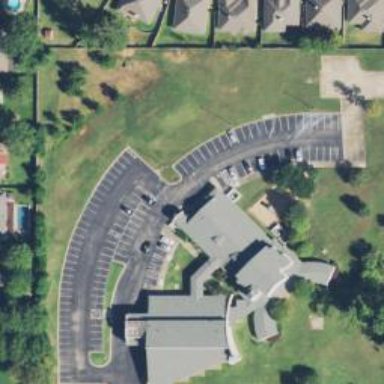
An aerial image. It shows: Building that is place of worship.